Question: Hey guys I am currently working on my own Android SeekBar and I want to make the progress color to be drawn from the center of the bar to the thumb. Currently, my SeekBar class looks like this:
'''
public class VerticalSeekBar extends SeekBar {
public VerticalSeekBar(Context context) {
super(context);
}
public VerticalSeekBar(Context context, AttributeSet attrs, int defStyle) {
super(context, attrs, defStyle);
}
public VerticalSeekBar(Context context, AttributeSet attrs) {
super(context, attrs);
setThumb(getResources().getDrawable(R.drawable.slidera));
setProgressDrawable(getResources().getDrawable(R.drawable.sl_bg));
}
protected void onSizeChanged(int w, int h, int oldw, int oldh) {
super.onSizeChanged(h, w, oldh, oldw);
}
@Override
protected synchronized void onMeasure(int widthMeasureSpec, int heightMeasureSpec) {
super.onMeasure(heightMeasureSpec, widthMeasureSpec);
setMeasuredDimension(getMeasuredHeight(), getMeasuredWidth());
}
protected void onDraw(Canvas c) {
c.rotate(-90);
c.translate(-getHeight(), 0);
super.onDraw(c);
}
@Override
public boolean onTouchEvent(MotionEvent event) {
[...]
'''
My Problem now is that I don't know what method I need to override in order to change the behaviour of the drawing of the ProgressDrawable, I am sure there must be some way.
Thanks in advance

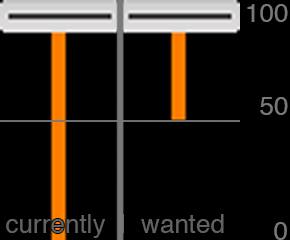
Answer: So this is now the whole class. The getRekt methods get the size of the and the other stuff you see in the onDraw method is pretty much self-explaining. The background drawable is a drawable consisting of the color value 0x00000000 so it doesn't cover the "new" progress background.
'''
public class VerticalSeekBar extends SeekBar {
public VerticalSeekBar(Context context) {
super(context);
}
public VerticalSeekBar(Context context, AttributeSet attrs, int defStyle) {
super(context, attrs, defStyle);
}
public VerticalSeekBar(Context context, AttributeSet attrs) {
super(context, attrs);
setThumb(getResources().getDrawable(R.drawable.slidera));
setThumbOffset(0);
setProgressDrawable(getResources().getDrawable(R.drawable.sl_bg));
setPadding(0,0,0,0);
}
protected void onSizeChanged(int w, int h, int oldw, int oldh) {
super.onSizeChanged(h, w, oldh, oldw);
}
@Override
protected synchronized void onMeasure(int widthMeasureSpec, int heightMeasureSpec) {
super.onMeasure(heightMeasureSpec, widthMeasureSpec);
setMeasuredDimension(getMeasuredHeight(), getMeasuredWidth());
}
protected void onDraw(Canvas c) {
c.rotate(-90);
c.translate(-getHeight(), 0);
Paint paint = new Paint();
paint.setColor(0xffff7700);
paint.setStrokeWidth(11);
BlurMaskFilter blurMaskFilter=new BlurMaskFilter(15.0f,BlurMaskFilter.Blur.OUTER);
c.drawLine(
getRectX()+(getProgress()-50)*getRHeight()/100, getRectY(),getRectX(), getRectY(), paint);
paint.setMaskFilter(blurMaskFilter);
c.drawLine(
getRectX()+(getProgress()-50)*getRHeight()/100, getRectY(),getRectX(), getRectY(), paint);
drawMeter(c);
super.onDraw(c);
}
public int getRectX(){
Rect MLG= getProgressDrawable().getBounds();
return MLG.centerX();
}
public int getRectY(){
Rect MLG= getProgressDrawable().getBounds();
return MLG.centerY();
}
public int getRHeight(){
Rect MLG= getProgressDrawable().getBounds();
return MLG.width();
}
public void drawMeter(Canvas c){
Paint paint = new Paint();
paint.setColor(0xffff7700);
paint.setStrokeWidth(2);
c.drawLine(
0,100,0, 0, paint);
c.drawLine(
getRHeight()/2,100,getRHeight()/2, 0, paint);
c.drawLine(
getRHeight(),100,getRHeight(), 0, paint);
}
@Override
public boolean onTouchEvent(MotionEvent event) {
if (!isEnabled()) {
return false;
}
switch (event.getAction()) {
case MotionEvent.ACTION_DOWN:
case MotionEvent.ACTION_MOVE:
case MotionEvent.ACTION_UP:
setProgress(getMax() - (int) (getMax() * event.getY() / getHeight()));
onSizeChanged(getWidth(), getHeight(), 0, 0);
break;
case MotionEvent.ACTION_CANCEL:
break;
}
return true;
}
}
'''
This should then look like this: